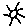
Label: sun